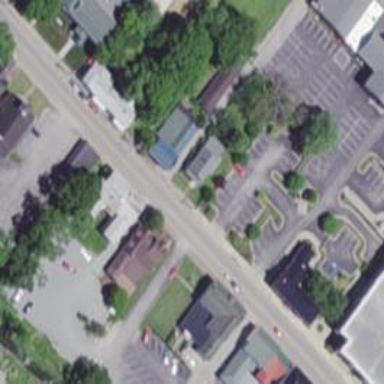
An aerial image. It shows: Alley classified as service road.